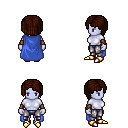
a pixel art fantasy rpg character, female body template, dark elf, purple skin, blue cape, metal pants, brown pageboy hairstyle, cloth bracers, gold boots, four views (front, back, left, right), 2x2 character sprite sheet, small pixel art, hard edges, no anti-aliasing